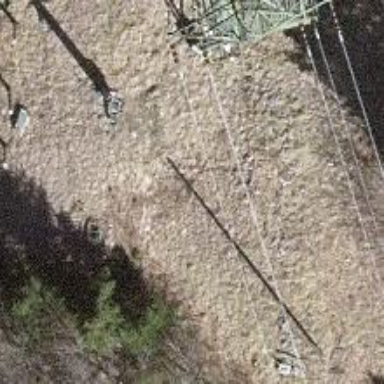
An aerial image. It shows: Power pole.